Question: I am trying to implement a d3 visualization based on the sunburst diagram, and i have found an almost perfect online example of this which i have got working <URL>:

My main issue is that I need to also Clip the text to the segment,I have tried using the svg clip path but my meager d3 skills have let me down. Any help with this is appreciated.
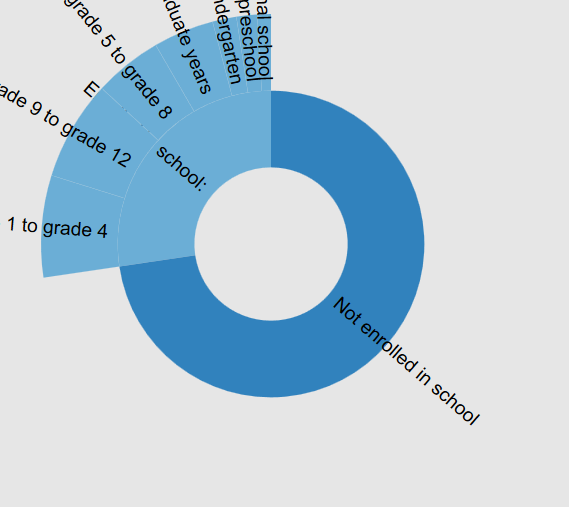
Answer: So my first attempt to clip the text did not work and I think this is because the arc's coordinate space does not line up with the text's coordinate space in the way that you want if you are using the arc generator, as you are.
I found that if I apply the clip to the groups you make for each node then it worked like a charm. There was one caveat. When I tried generating my clip path and then applying them the order that the nodes were joined to the elements differed and so the wrong path were clipping the wrong text. I got around this by adding an id to each data element. You can see the final version <URL>
The important parts are adding the clip paths (note the use of the new id field):
'''
svg.append('defs')
.selectAll("clipPath")
.data(partition.nodes)
.enter().append('svg:clipPath')
.attr('id', function(d,i) { return d.id;})
.append('path').attr('d', arc);
'''
Then you simply have to reference them on your node groups (again using the id):
'''
group =
svg.selectAll("g")
.data(partition.nodes)
.enter().append('svg:g')
.attr('clip-path', function(d,i) { return 'url(#' + d.id + ')';});
'''
In the tributary I put the svg data join first so that the "defs" node would appear in the usual place (first after the svg tag), but I do not think this is technically necessary.